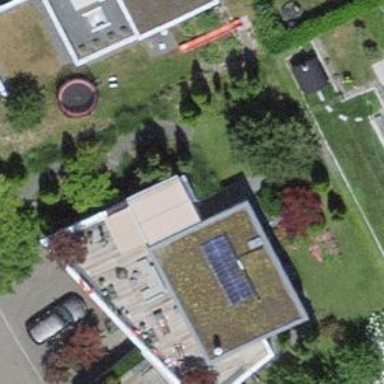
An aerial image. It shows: Detached building.